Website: walmart
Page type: account-selection
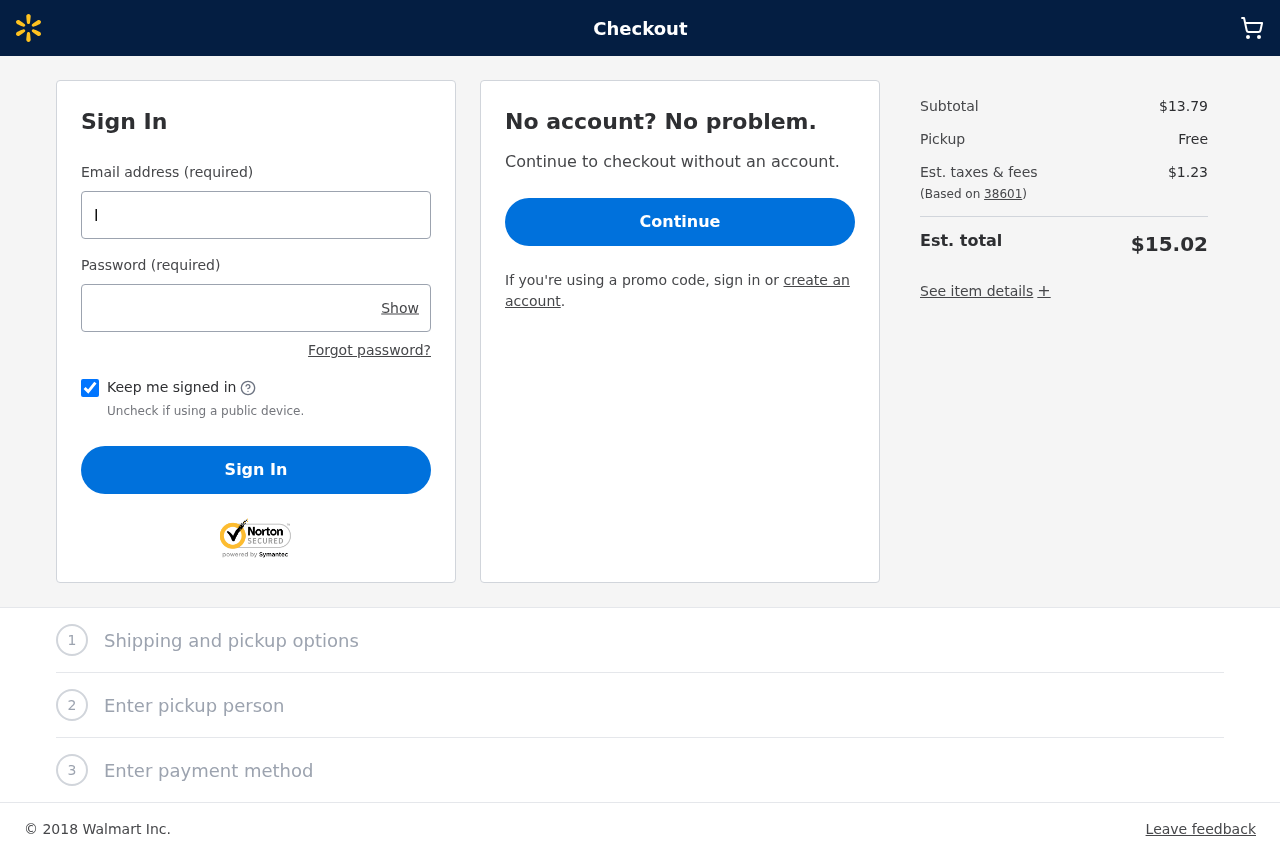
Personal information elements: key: PII_LOGIN_USERNAME
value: laura1883
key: PII_POSTCODE
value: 38601
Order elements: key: ORDER_SUBTOTAL
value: $13.79
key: ORDER_TAX
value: $1.23
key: ORDER_TOTAL
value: $15.02